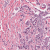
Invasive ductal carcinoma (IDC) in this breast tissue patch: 1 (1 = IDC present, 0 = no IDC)